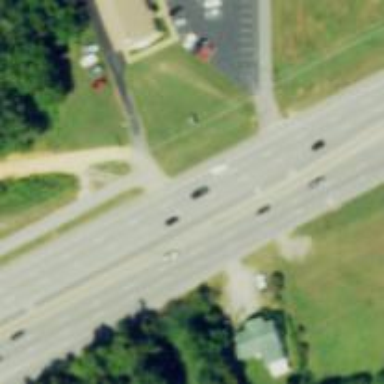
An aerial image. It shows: Asphalt road classified as trunk route.